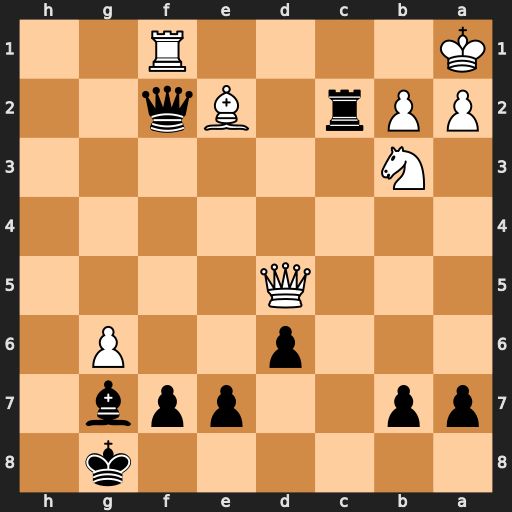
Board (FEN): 6k1/pp2ppb1/3p2P1/3Q4/8/1N6/PPr1Bq2/K4R2
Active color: b
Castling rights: -
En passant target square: -
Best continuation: Rxe2 Qxf7+ Qxf7 gxf7+ Kf8